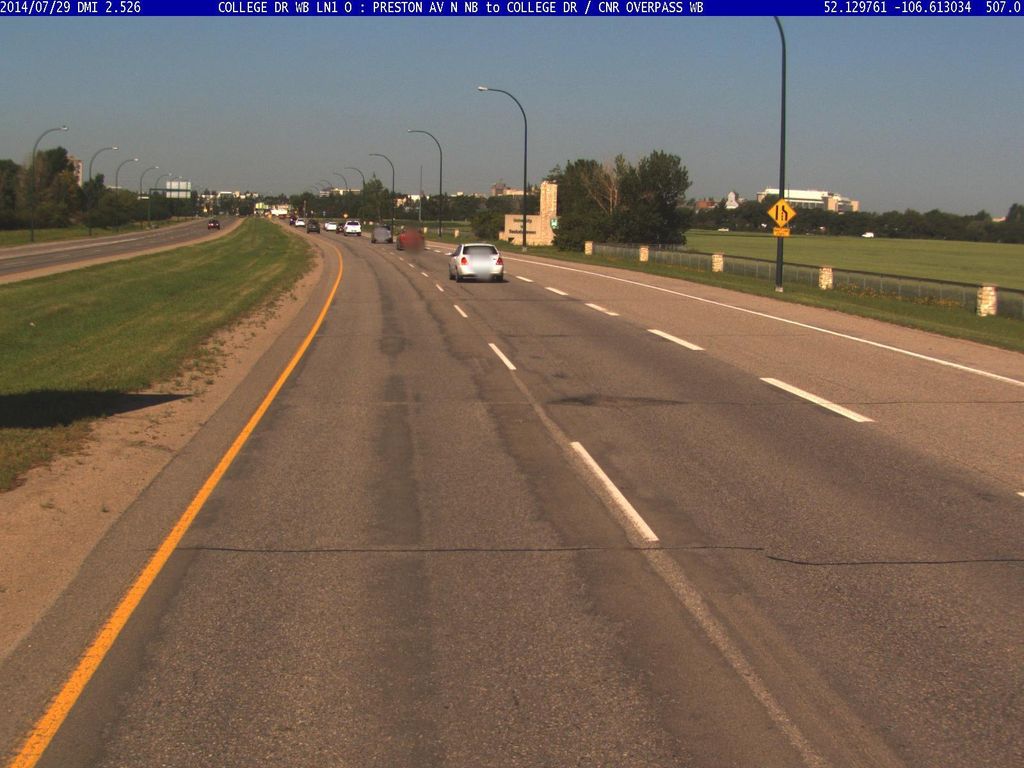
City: saskatoon